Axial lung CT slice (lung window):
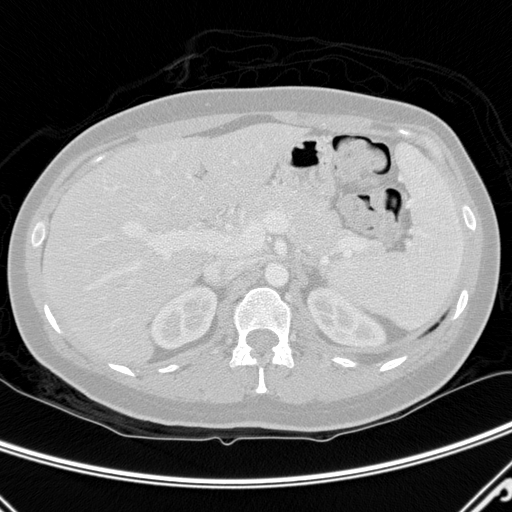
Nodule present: no